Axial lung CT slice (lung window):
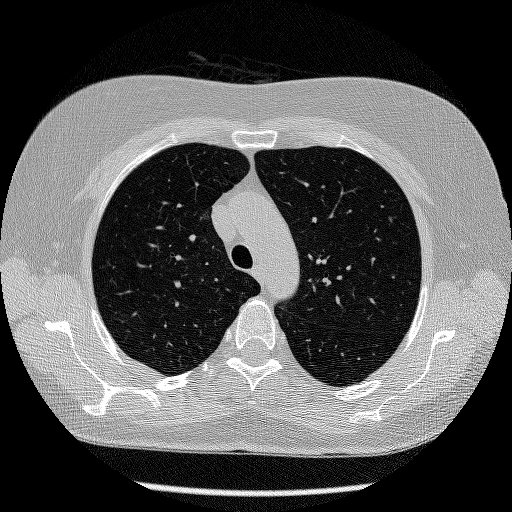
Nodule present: no